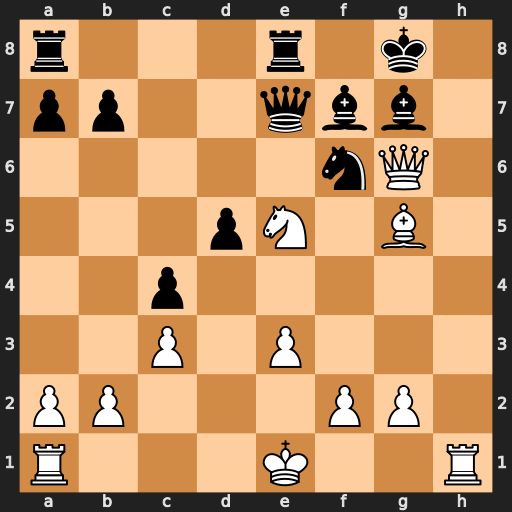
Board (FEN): r3r1k1/pp2qbb1/5nQ1/3pN1B1/2p5/2P1P3/PP3PP1/R3K2R
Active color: w
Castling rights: KQ
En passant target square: -
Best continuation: Nxf7 Qxf7 Rh8+ Kxh8 Qxf7